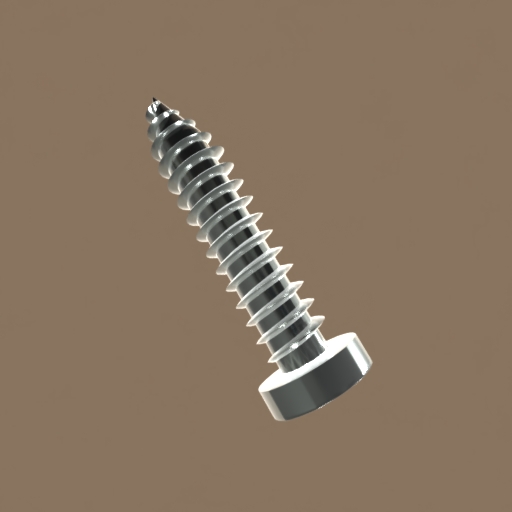
Label: screw